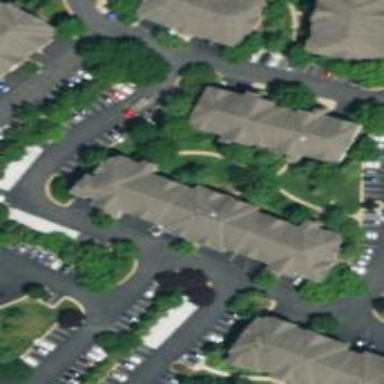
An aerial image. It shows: Image showing building with apartments.